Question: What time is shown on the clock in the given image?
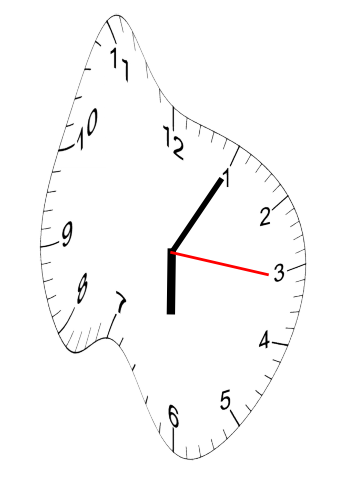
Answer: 06:05:16